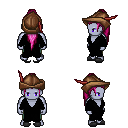
a pixel art fantasy rpg character, male body template, dark elf, purple skin, black robe, teal pants, pink extra-long topknot hairstyle, leather cap, gray slippers, four views (front, back, left, right), 2x2 character sprite sheet, small pixel art, hard edges, no anti-aliasing